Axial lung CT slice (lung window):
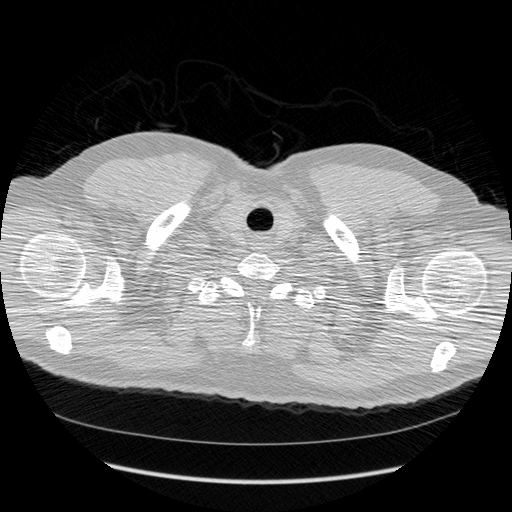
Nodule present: no